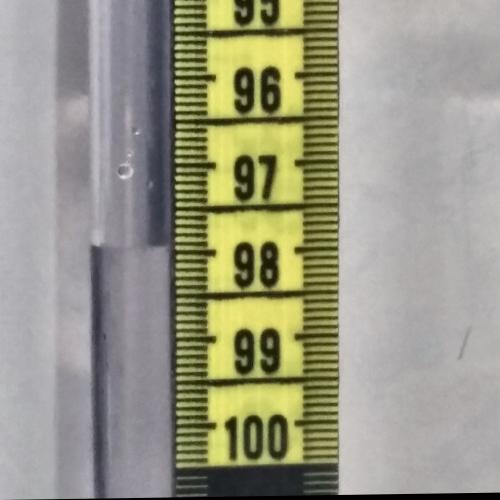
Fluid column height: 97.9 cm